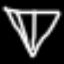
Label: diamond